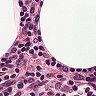
Metastatic tissue present: no